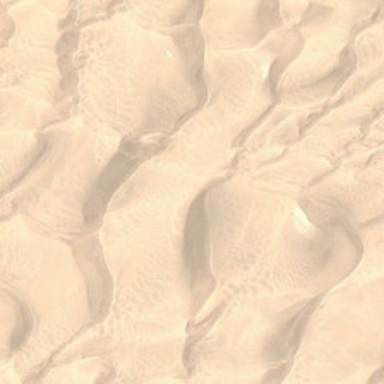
Some ripples are in a piece of yellow desert .